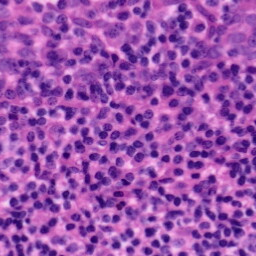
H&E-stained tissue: Tonsil